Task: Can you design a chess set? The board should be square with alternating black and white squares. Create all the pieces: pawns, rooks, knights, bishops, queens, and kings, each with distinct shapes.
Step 2295:
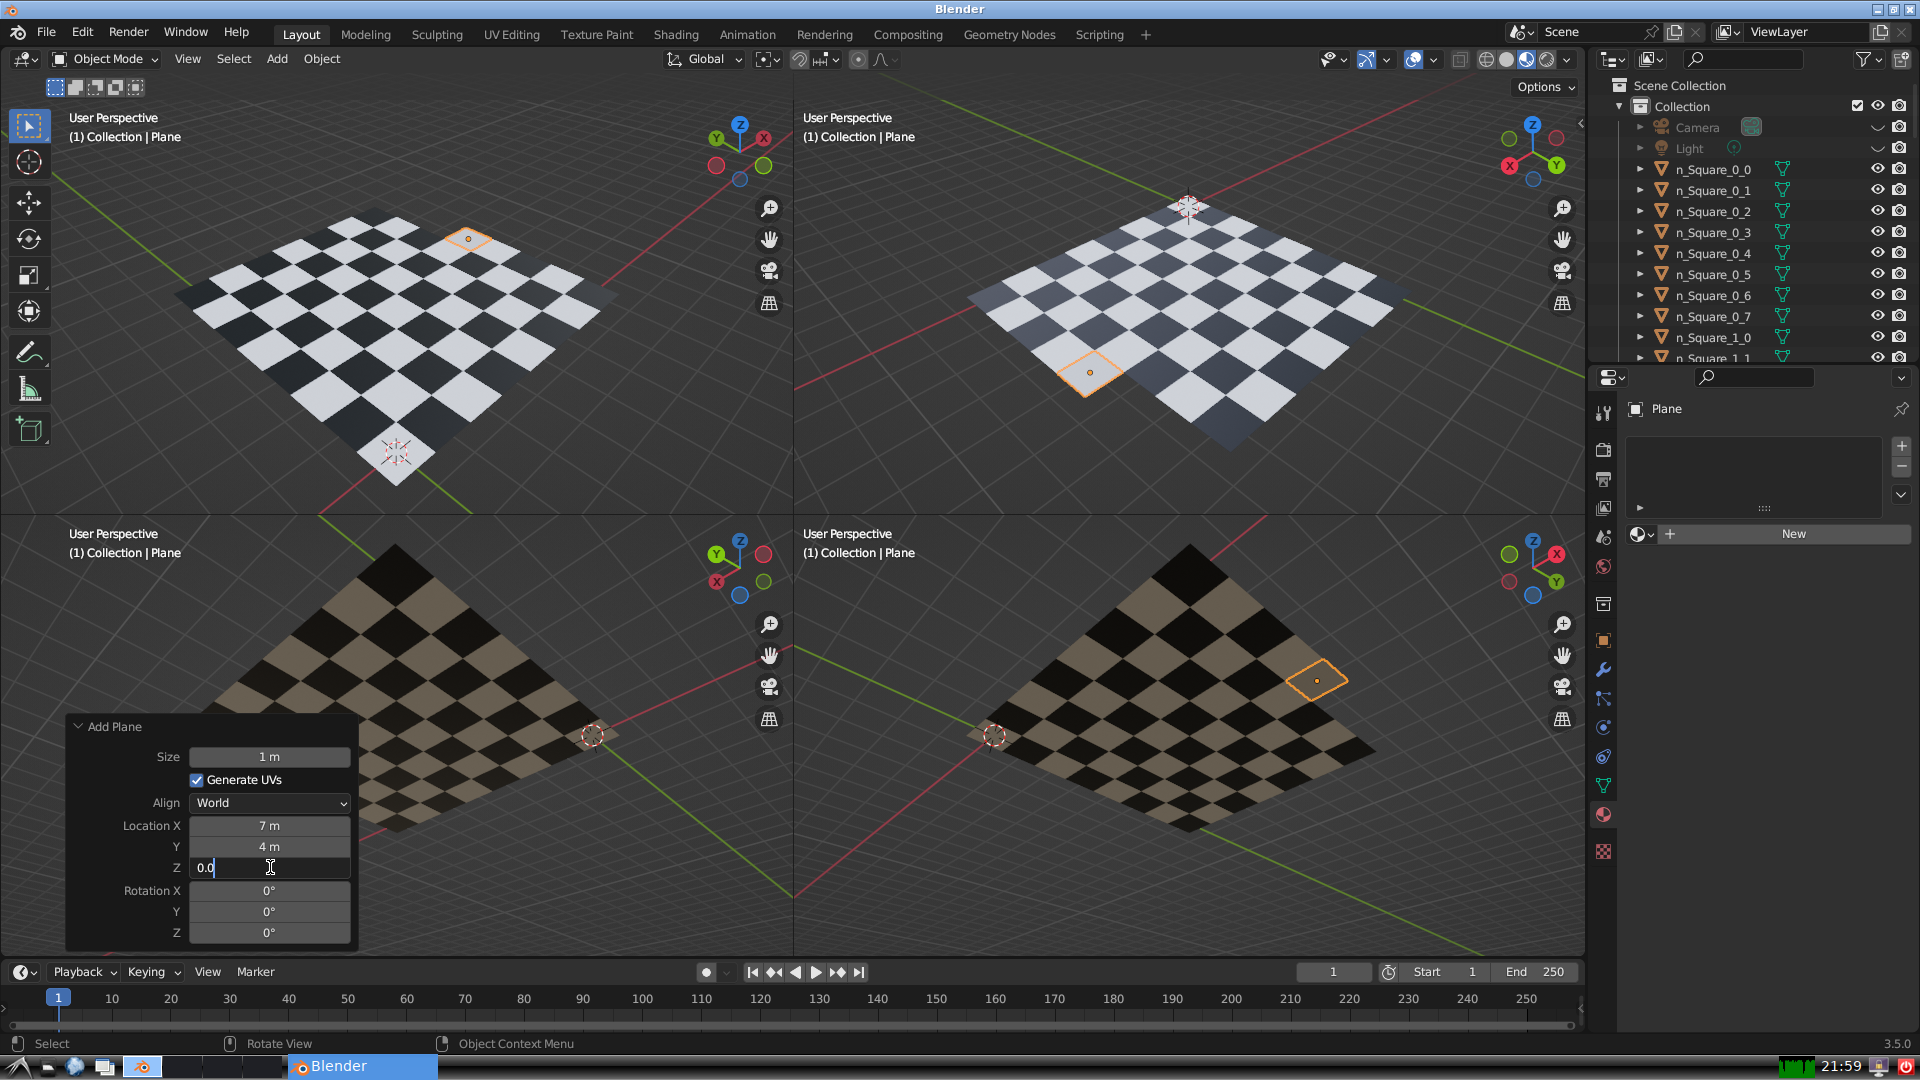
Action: {"key_press": ['Return']}